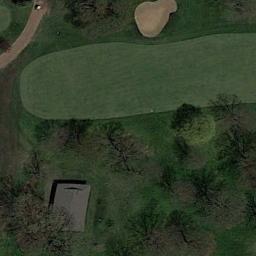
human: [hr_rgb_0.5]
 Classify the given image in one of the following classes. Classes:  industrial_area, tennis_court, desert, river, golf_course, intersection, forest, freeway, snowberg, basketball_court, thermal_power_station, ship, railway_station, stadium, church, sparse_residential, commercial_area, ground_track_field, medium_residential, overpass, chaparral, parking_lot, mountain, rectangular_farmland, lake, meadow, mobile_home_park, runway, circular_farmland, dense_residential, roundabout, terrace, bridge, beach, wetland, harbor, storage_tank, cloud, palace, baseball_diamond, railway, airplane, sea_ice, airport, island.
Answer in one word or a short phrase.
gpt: golf_course